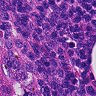
Metastatic tissue present: no